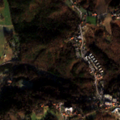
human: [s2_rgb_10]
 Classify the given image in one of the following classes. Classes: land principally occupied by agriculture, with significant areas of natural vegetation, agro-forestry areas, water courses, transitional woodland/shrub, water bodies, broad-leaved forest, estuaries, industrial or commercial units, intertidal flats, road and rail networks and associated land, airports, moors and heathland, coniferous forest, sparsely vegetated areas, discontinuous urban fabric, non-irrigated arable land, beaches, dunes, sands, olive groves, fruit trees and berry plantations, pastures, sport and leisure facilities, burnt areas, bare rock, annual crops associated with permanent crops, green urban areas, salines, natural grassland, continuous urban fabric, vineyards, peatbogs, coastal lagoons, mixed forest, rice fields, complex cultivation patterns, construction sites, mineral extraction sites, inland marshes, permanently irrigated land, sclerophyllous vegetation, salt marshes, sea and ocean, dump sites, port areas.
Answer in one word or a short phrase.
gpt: discontinuous urban fabric, complex cultivation patterns, broad-leaved forest, mixed forest